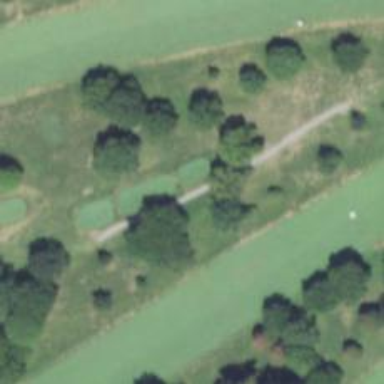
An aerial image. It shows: Service road designated as golf cart path.